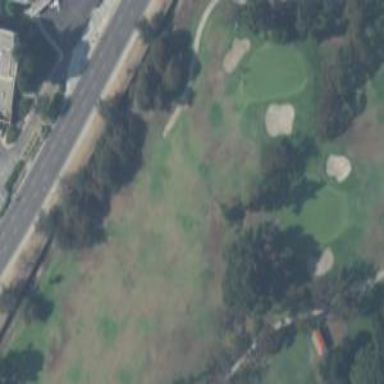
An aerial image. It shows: Golf hole.